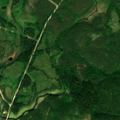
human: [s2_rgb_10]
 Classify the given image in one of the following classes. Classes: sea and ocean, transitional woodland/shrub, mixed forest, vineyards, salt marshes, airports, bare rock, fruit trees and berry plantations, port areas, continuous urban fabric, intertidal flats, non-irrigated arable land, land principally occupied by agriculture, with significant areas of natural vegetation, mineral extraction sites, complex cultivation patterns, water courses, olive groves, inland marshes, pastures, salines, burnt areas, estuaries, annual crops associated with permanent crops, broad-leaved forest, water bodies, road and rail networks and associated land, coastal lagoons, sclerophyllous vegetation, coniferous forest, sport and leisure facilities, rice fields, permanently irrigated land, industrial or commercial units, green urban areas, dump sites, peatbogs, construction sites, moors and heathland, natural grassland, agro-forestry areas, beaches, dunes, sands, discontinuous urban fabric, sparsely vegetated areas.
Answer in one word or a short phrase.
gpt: coniferous forest, mixed forest, transitional woodland/shrub